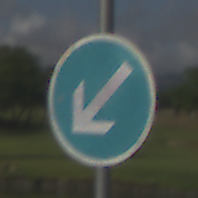
Verkehrszeichen: VorgeschriebeneVorbeifahrtLinks
Umgebung: Outdoor, Nature
Tageszeit: MorningAfternoon
Wetter: PartlyCloudy
Licht: Natural
Jahreszeit: NotSpecified
Kontrast: HighContrast